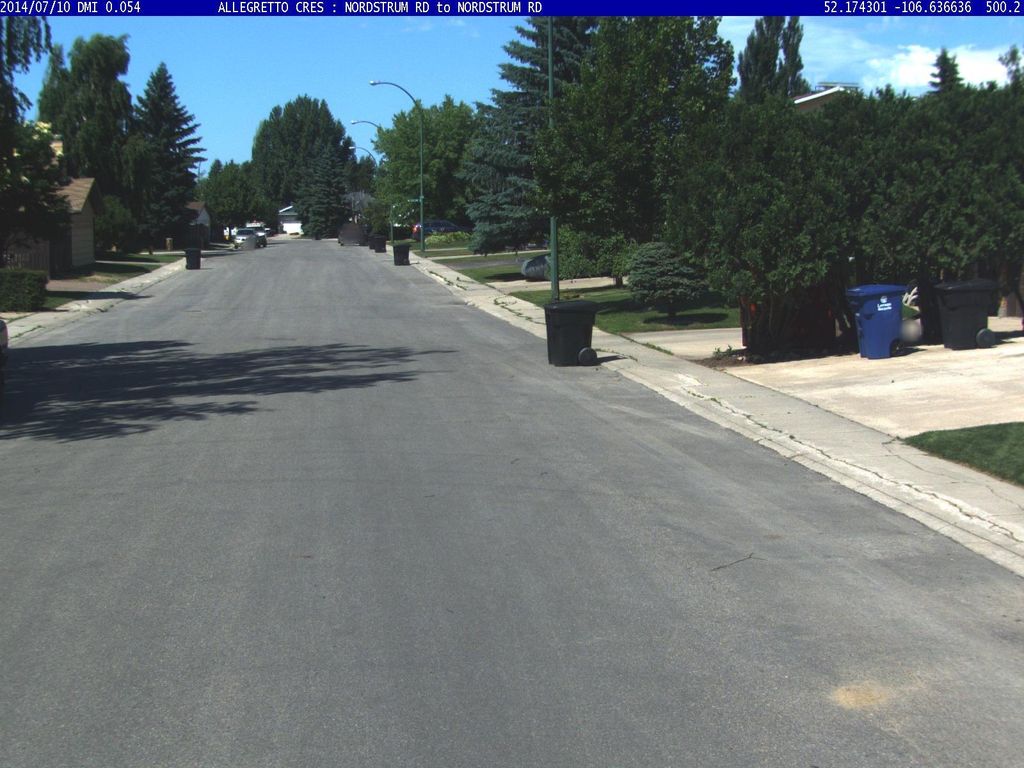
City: saskatoon